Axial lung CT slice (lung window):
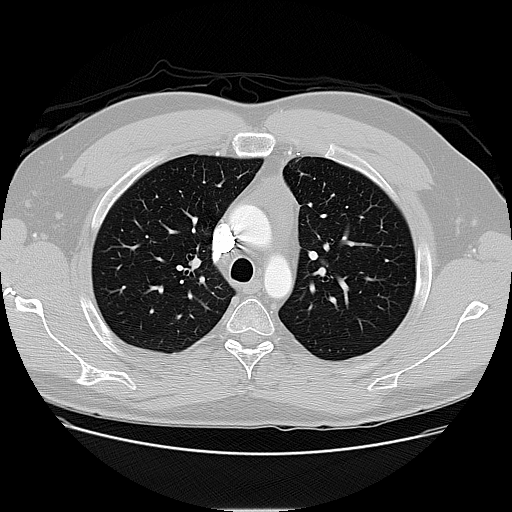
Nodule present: no